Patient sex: M
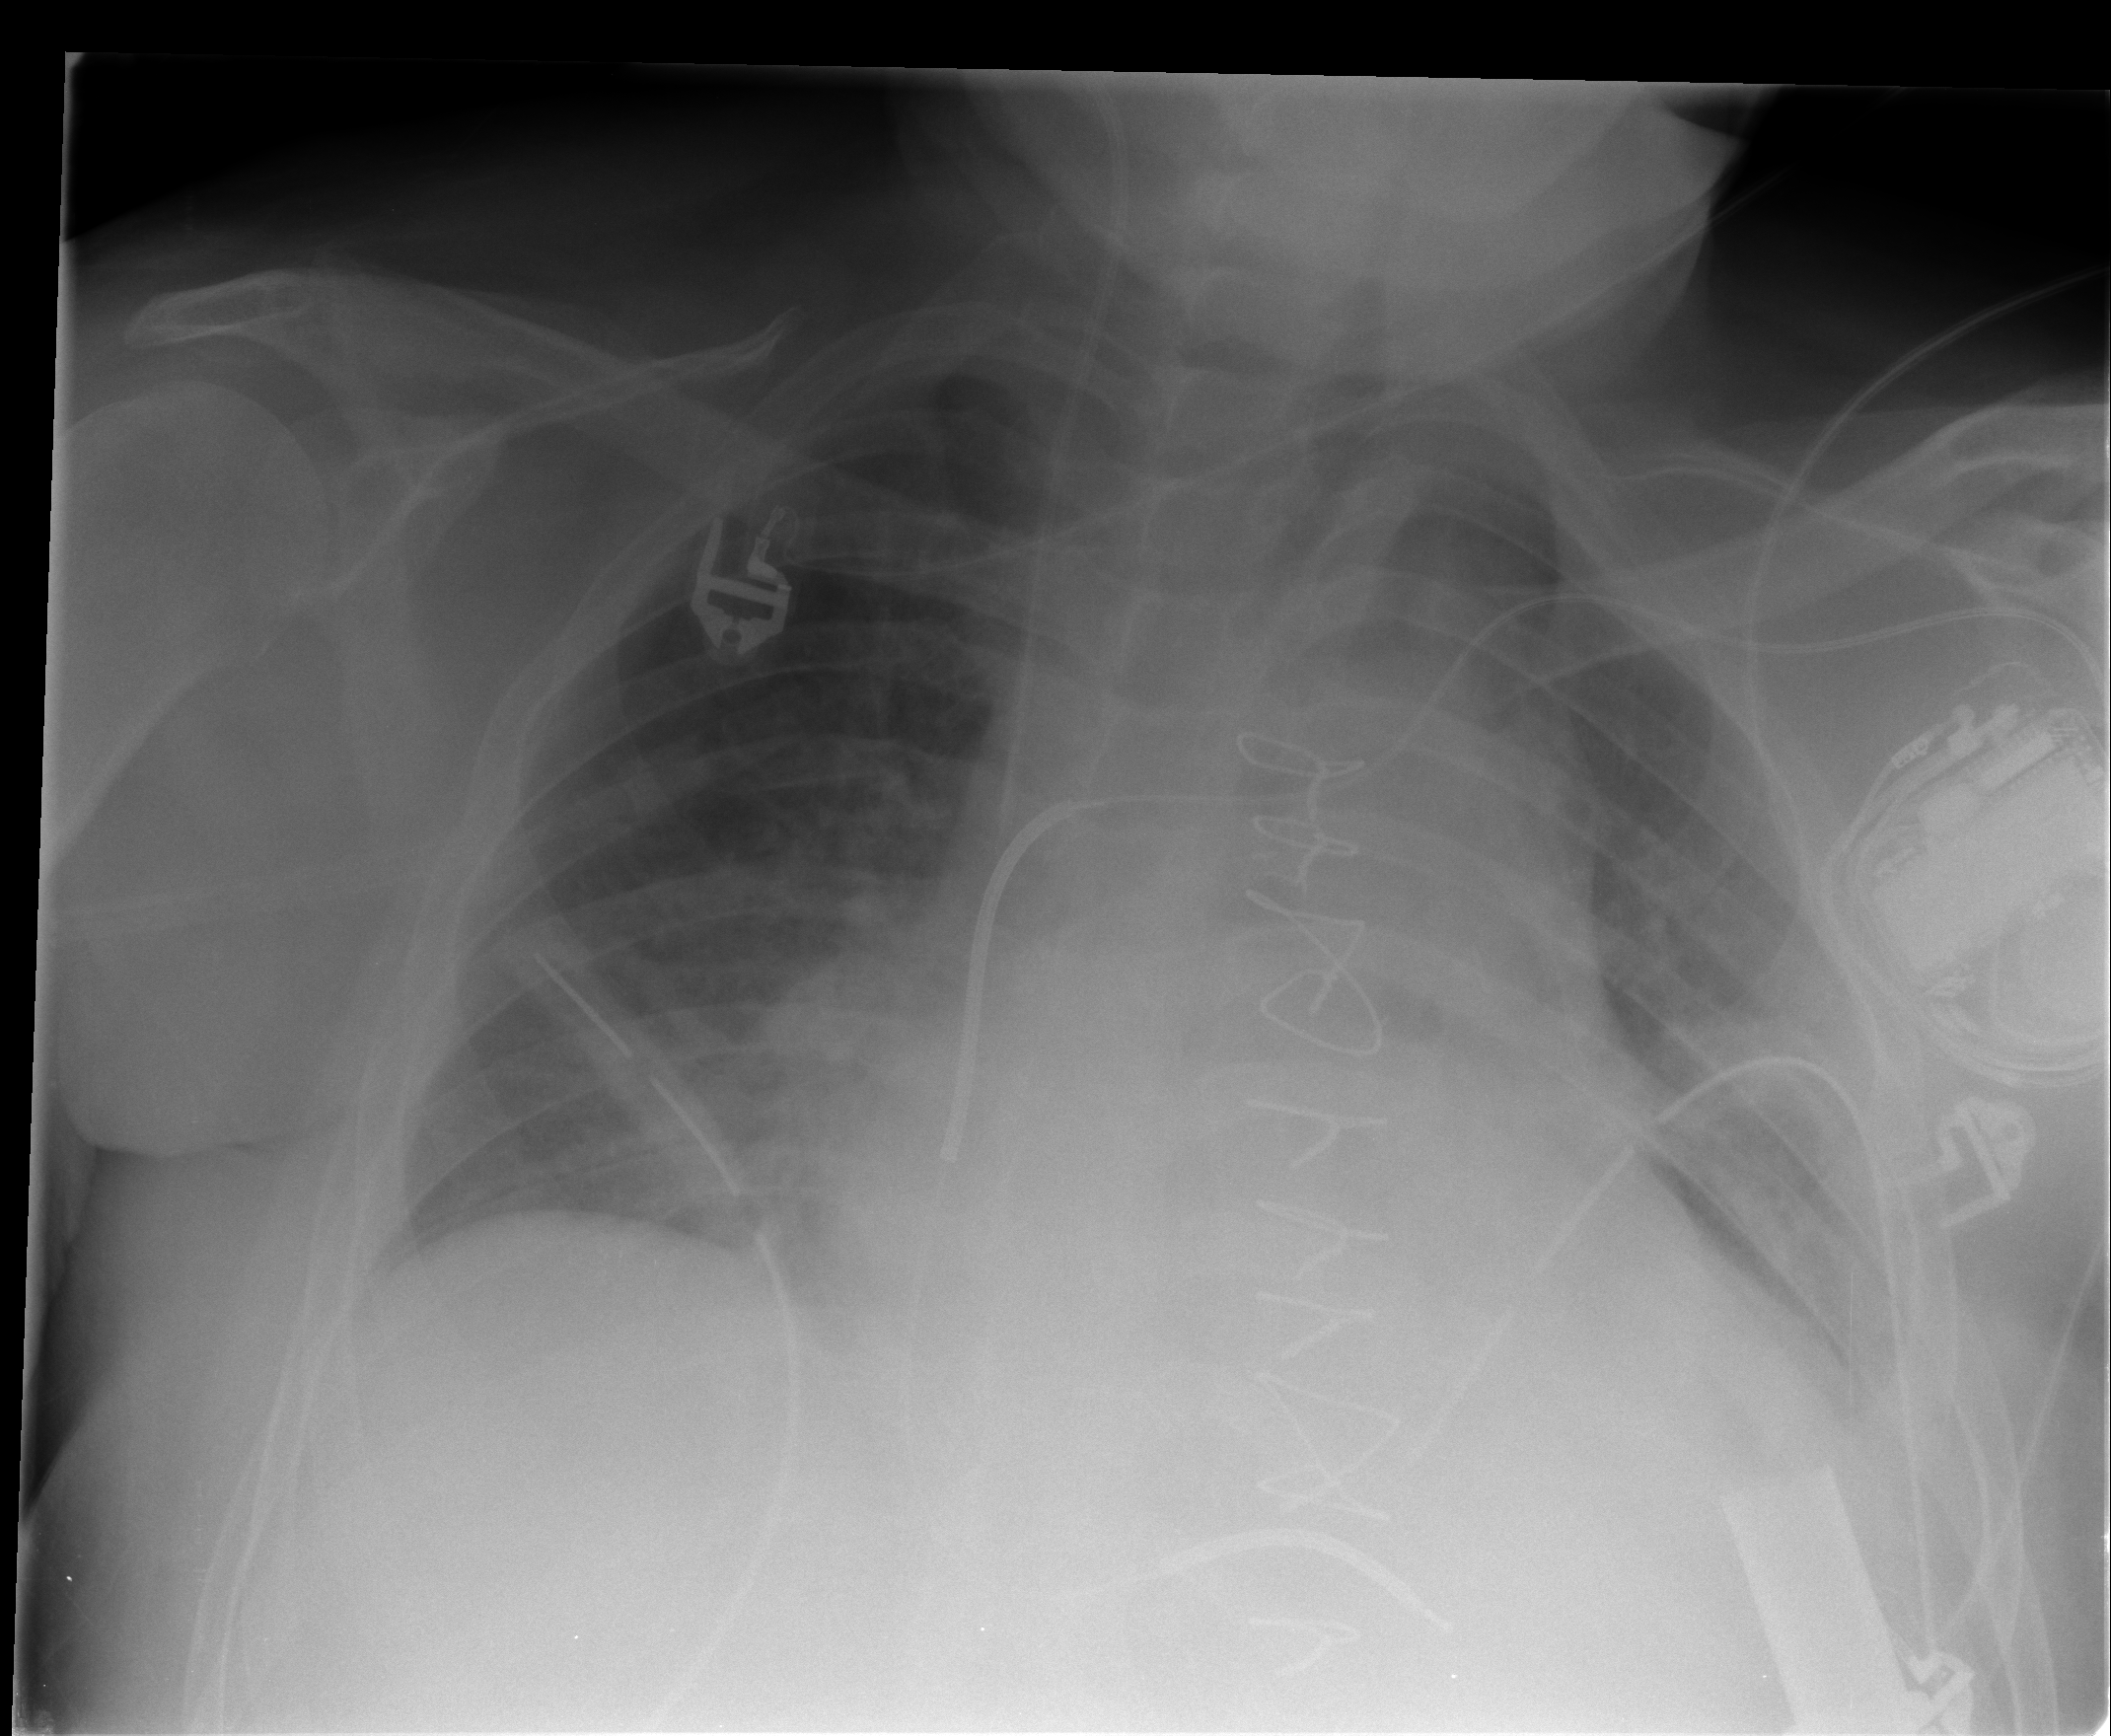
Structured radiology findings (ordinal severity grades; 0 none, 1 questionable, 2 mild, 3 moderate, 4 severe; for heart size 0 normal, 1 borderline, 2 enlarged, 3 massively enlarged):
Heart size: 2
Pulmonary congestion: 1
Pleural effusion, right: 0
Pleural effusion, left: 1
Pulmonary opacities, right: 0
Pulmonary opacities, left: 0
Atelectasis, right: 2
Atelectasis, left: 2